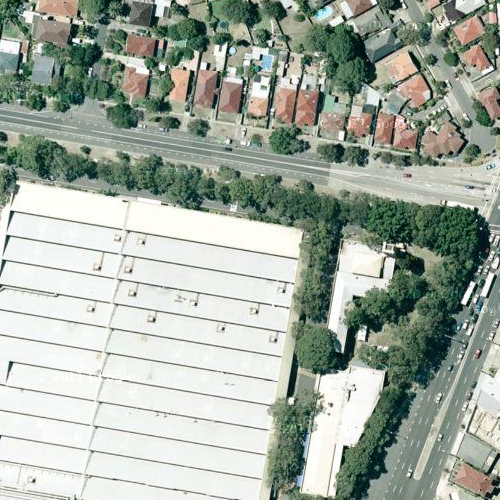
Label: sydney